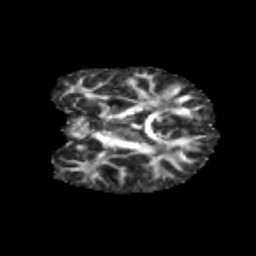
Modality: FA
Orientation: coronal
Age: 10
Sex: male
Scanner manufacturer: siemens
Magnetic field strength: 3 T
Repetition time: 3.8 s
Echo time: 0.07 s